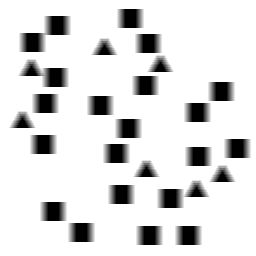
Squares: 21
Triangles: 7
Stars: 0
Total shapes: 28